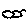
Label: cloud